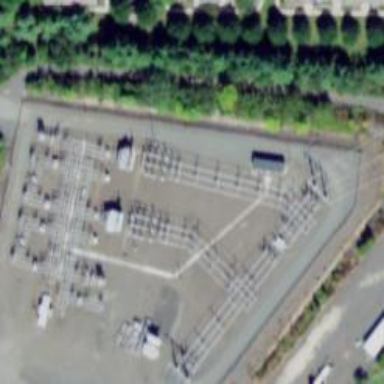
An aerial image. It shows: Switch used for power control.